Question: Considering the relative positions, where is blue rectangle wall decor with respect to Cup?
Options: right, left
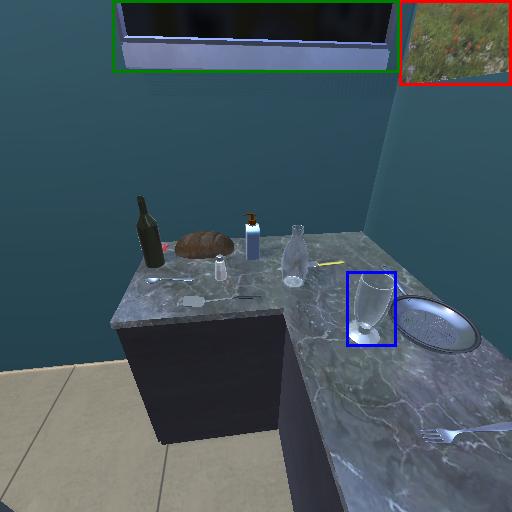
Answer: right